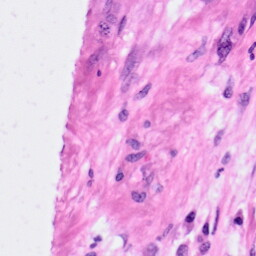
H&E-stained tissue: Pancreatic